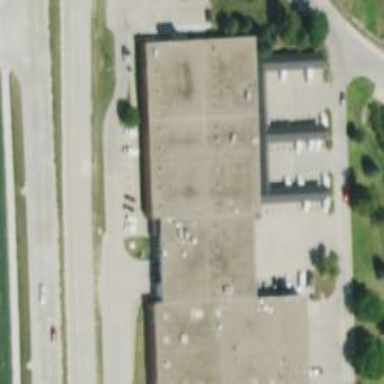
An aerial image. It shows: Public building.